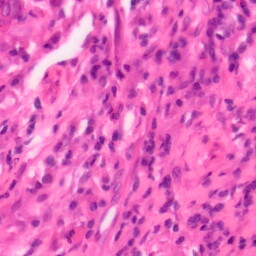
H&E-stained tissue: Colon